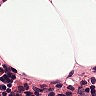
Metastatic tissue present: no